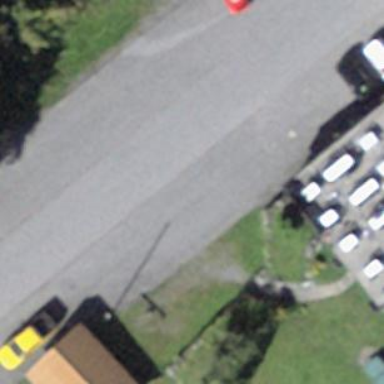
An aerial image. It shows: Parking area.